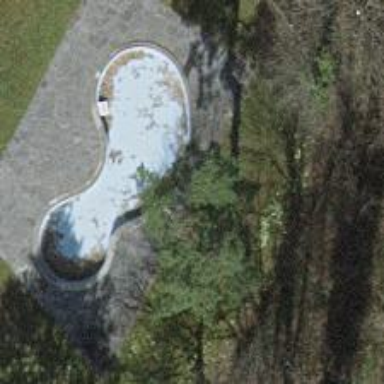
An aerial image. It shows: Swimming pool located in leisure land.